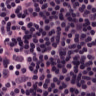
Metastatic tissue present: no